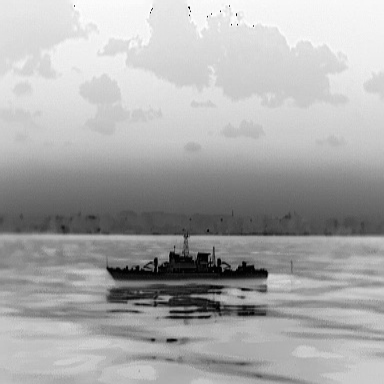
There is a warship in the infrared image.